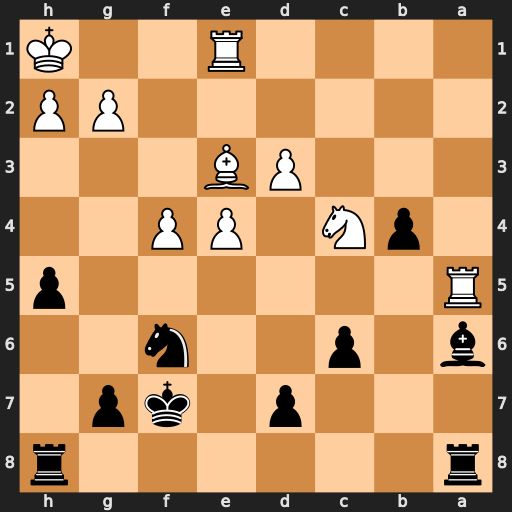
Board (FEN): r6r/3p1kp1/b1p2n2/R6p/1pN1PP2/3PB3/6PP/4R2K
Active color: b
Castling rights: -
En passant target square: -
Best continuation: Bxc4 Rxa8 Rxa8